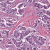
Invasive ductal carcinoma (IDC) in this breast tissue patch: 1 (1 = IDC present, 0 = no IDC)